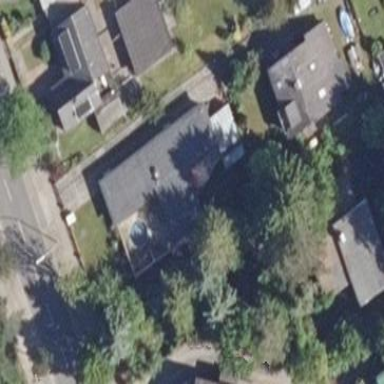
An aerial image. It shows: Simple house.